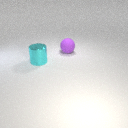
large cyan metal cylinder to the left of large purple rubber sphere